Question: I am trying to create 2 buttons, and , but instead of selecting the item before or after it in the Maya outliner, I want to select the next or previous item which has children.
To make this clearer: In the image below, if I have selected 'grpA_ctrl02', while executing these 2 buttons it will either select 'grpA_ctrl01' or 'grpA_ctrl03', since both of these have child items
How can this be done?

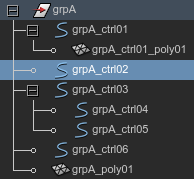
Answer: You want to use the 'pickWalk' command.
'''
while True:
cmds.pickWalk(d='left')
children = cmds.listRelatives(cmds.ls(sl=True), children=True, typ='transform')
if children:
break
'''
All of this is inside a 'while True', to keep it looping until it finds a valid node.
- - - -
For the other direction, do the same thing but with 'pickWalk(d='right')'
<URL>
<URL>